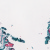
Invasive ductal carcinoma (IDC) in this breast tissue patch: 0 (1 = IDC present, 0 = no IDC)